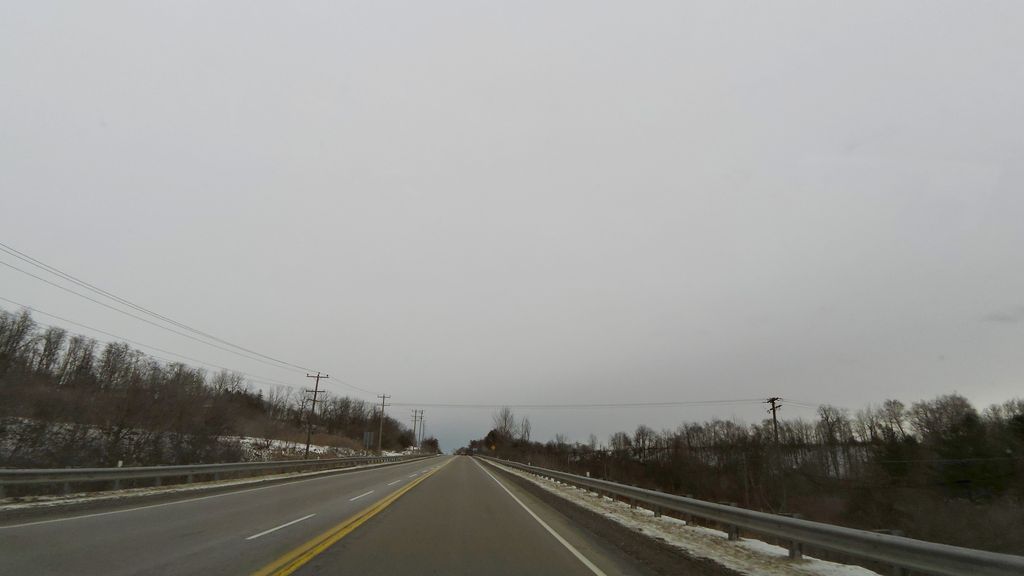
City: hamilton